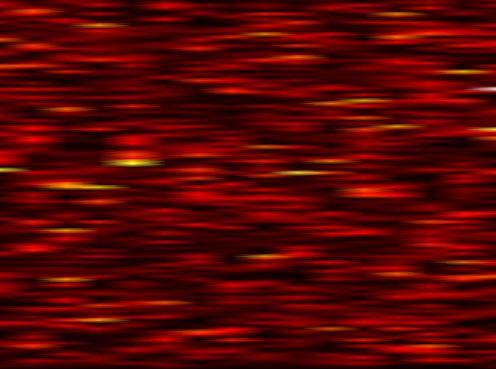
Label: FBMC